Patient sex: M
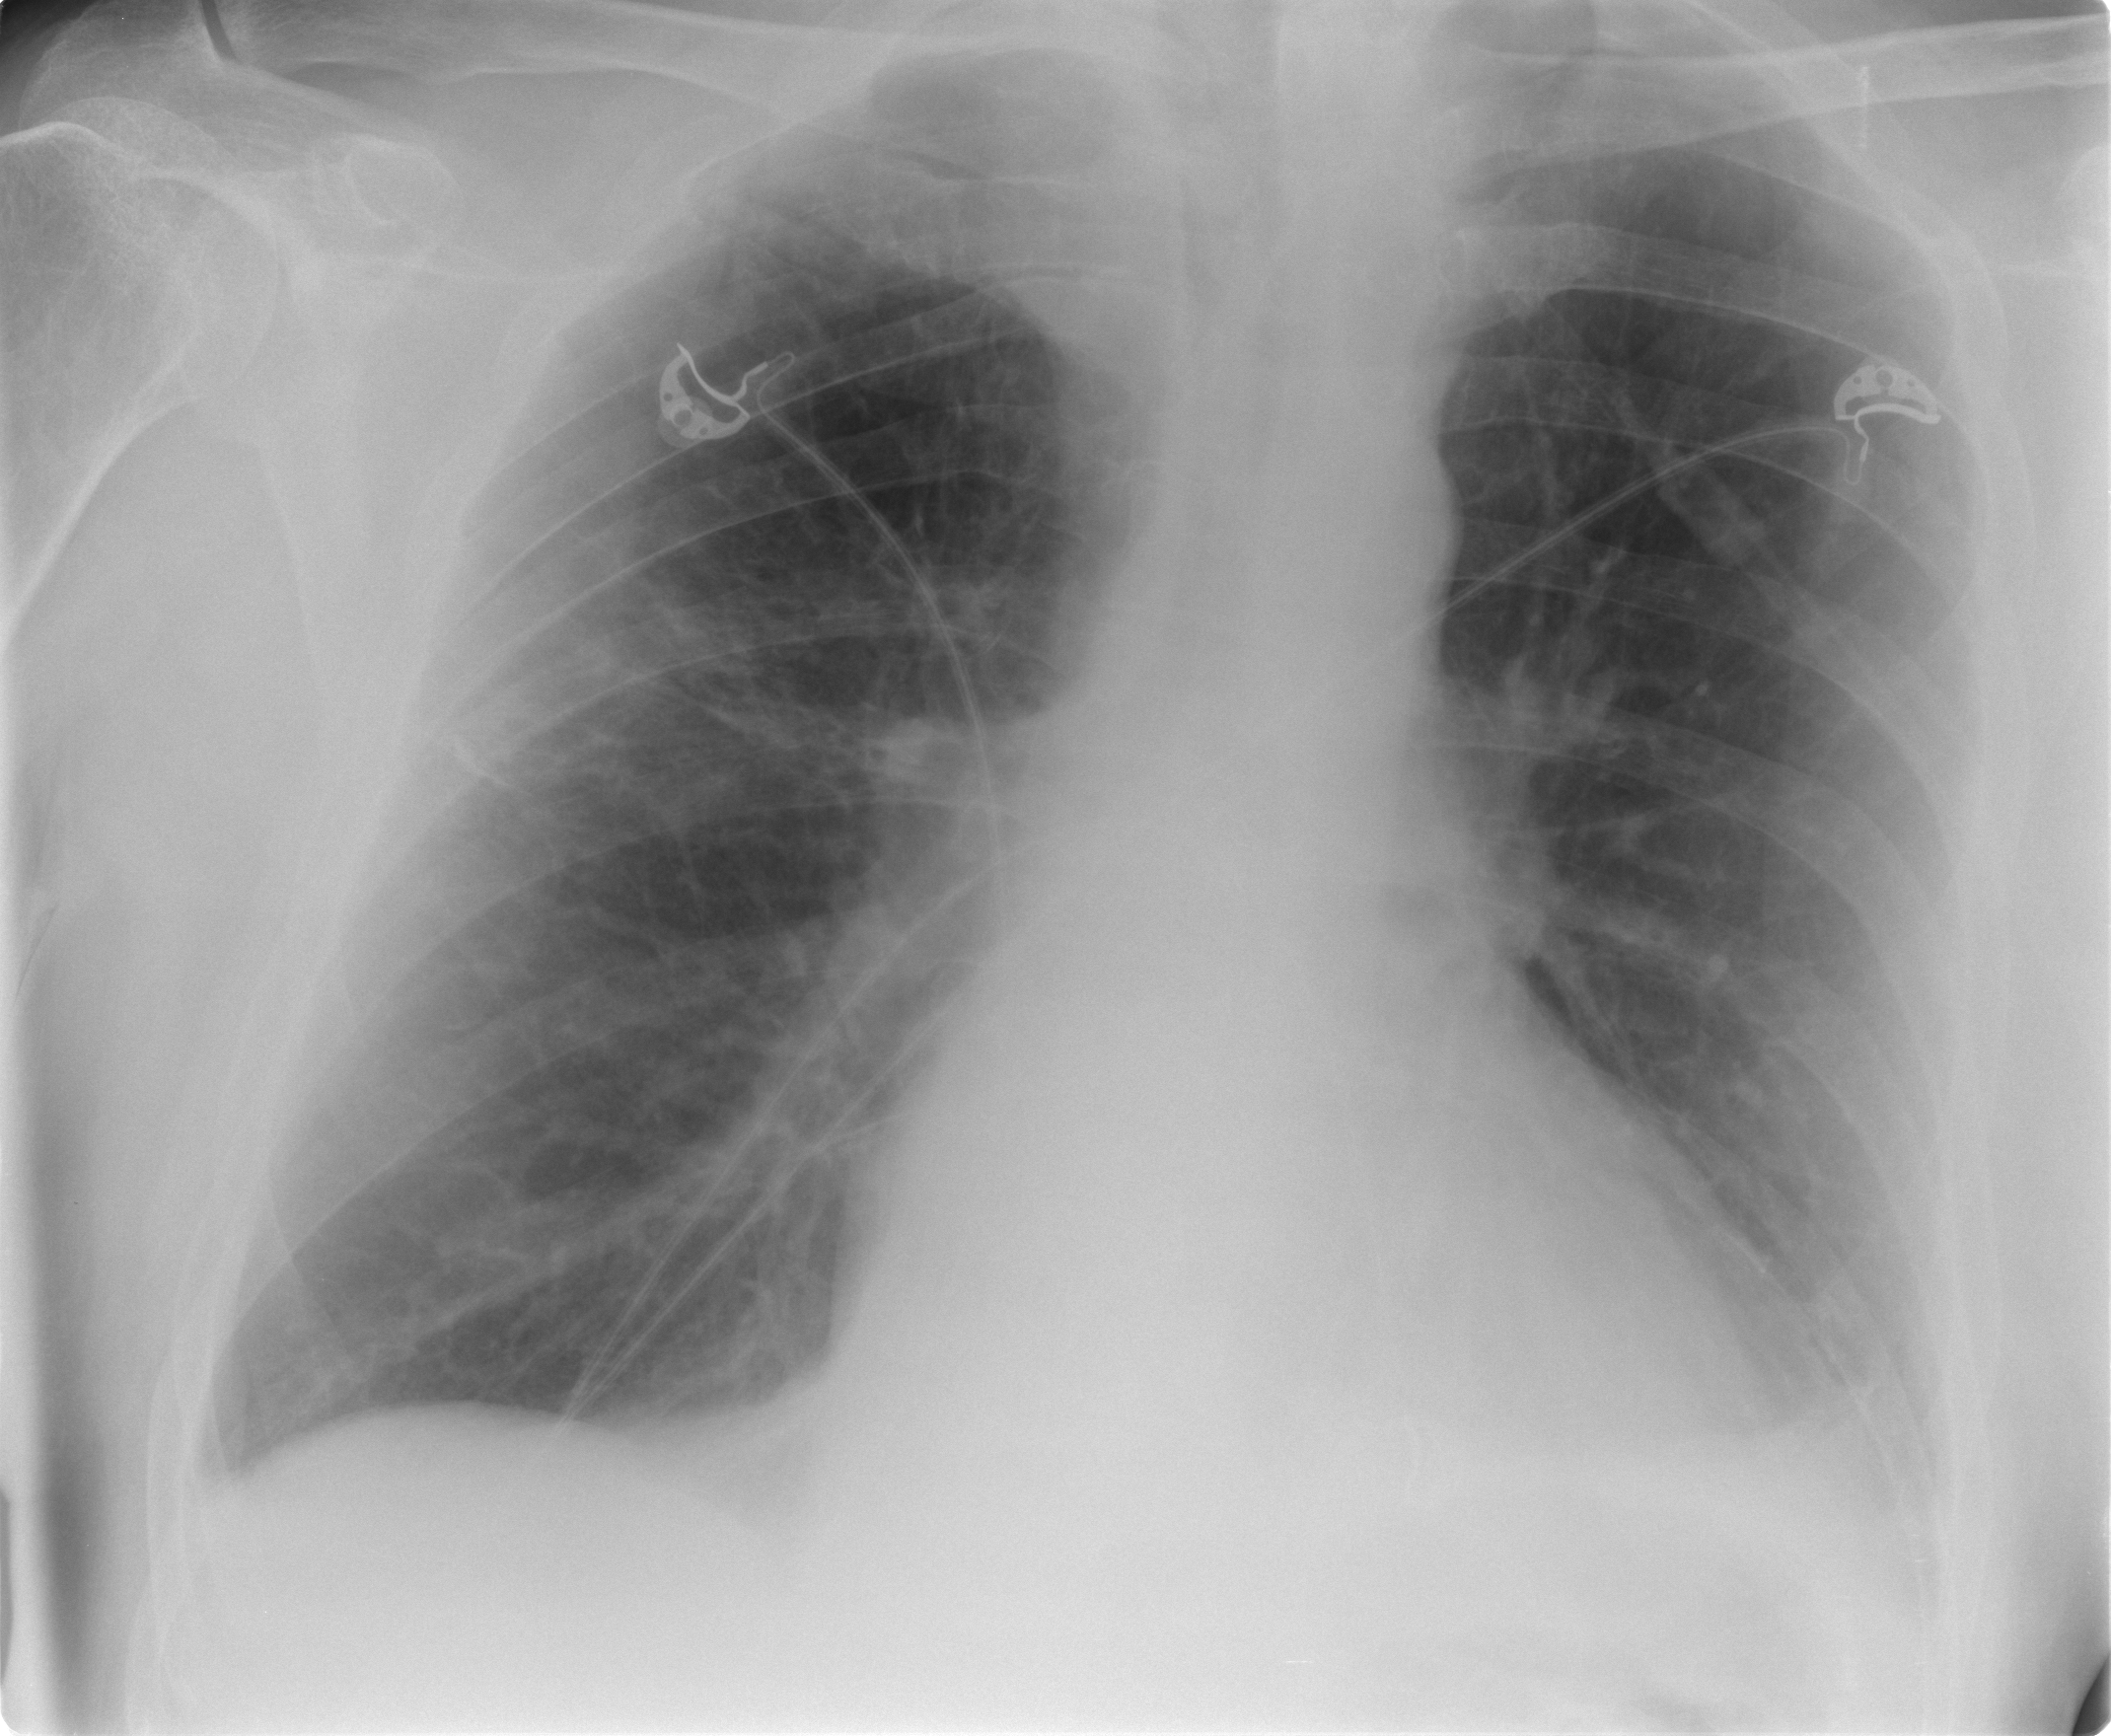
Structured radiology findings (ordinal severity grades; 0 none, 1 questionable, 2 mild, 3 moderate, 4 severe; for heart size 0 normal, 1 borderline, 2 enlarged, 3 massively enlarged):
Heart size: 0
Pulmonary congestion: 0
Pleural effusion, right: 0
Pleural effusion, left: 2
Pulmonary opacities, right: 0
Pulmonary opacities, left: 0
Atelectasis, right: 2
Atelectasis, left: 2